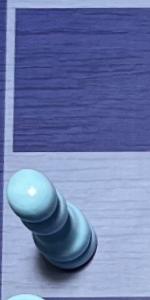
Label: Pawn_White